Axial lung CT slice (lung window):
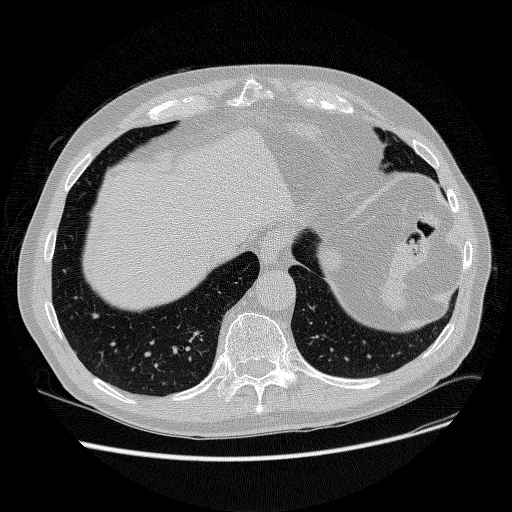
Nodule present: no